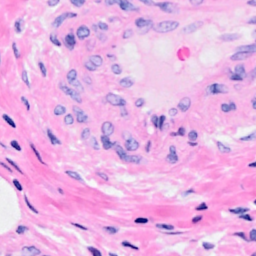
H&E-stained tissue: Breast